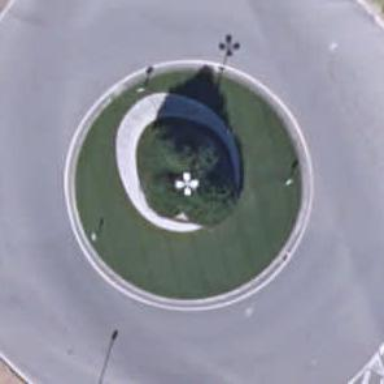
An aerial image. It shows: Secondary road around roundabout.